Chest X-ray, PA view. Patient: 60 years old, sex F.
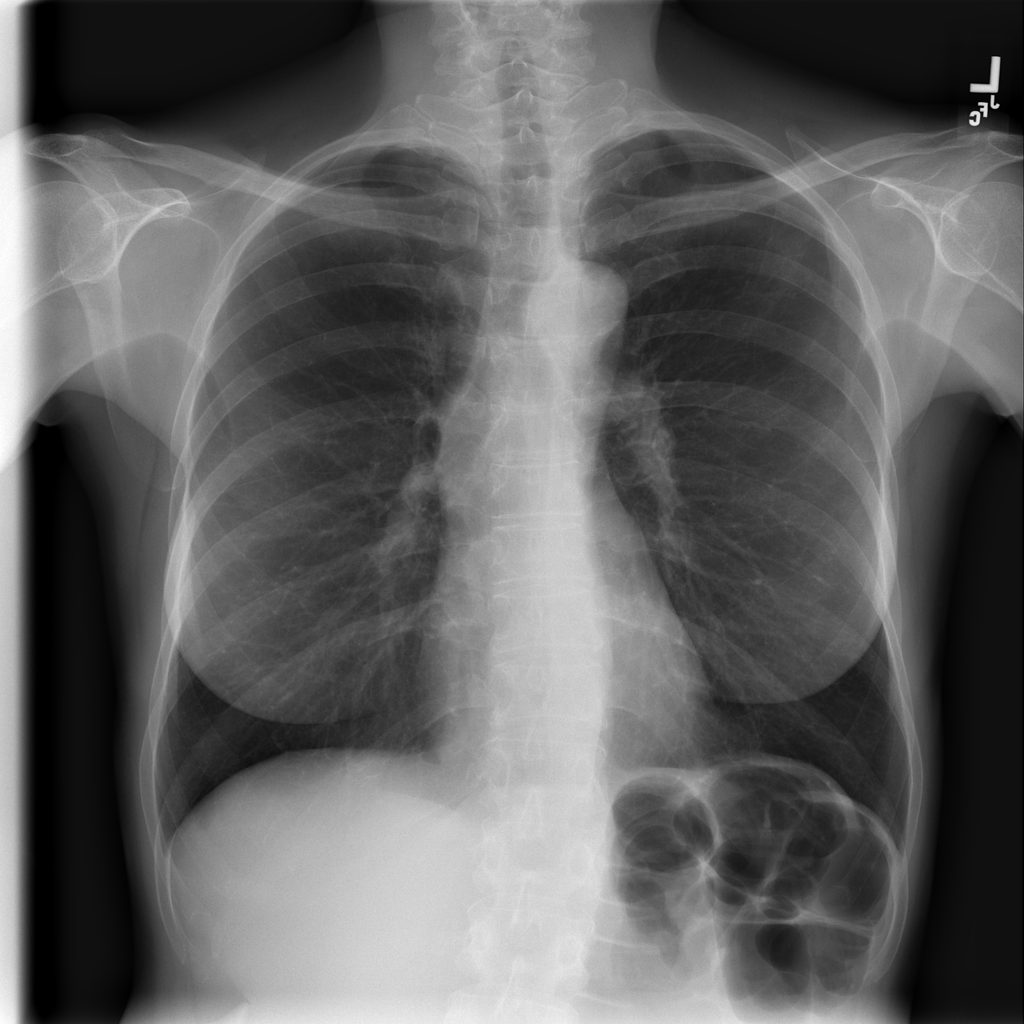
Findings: No Finding